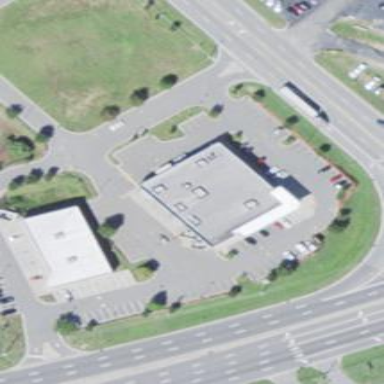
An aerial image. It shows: Retail building.